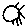
Label: sun